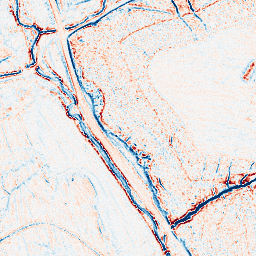
Category: edge_preserving
Decomposition family: anisotropic_diffusion
Decomposition parameters: iterations: 5
kappa: 30
gamma: 0.2
Upsampling method: cubic_catmull_rom
Upsampling parameters: scale: 2
Upsampling scale: 2